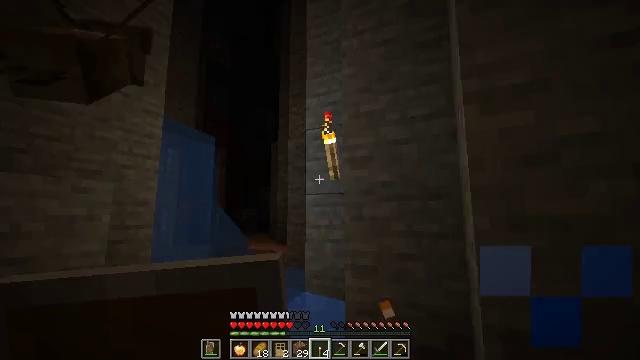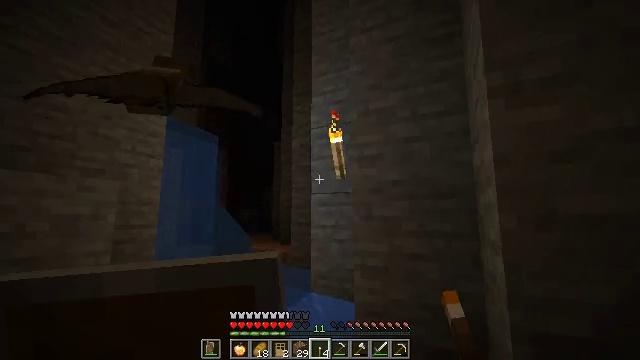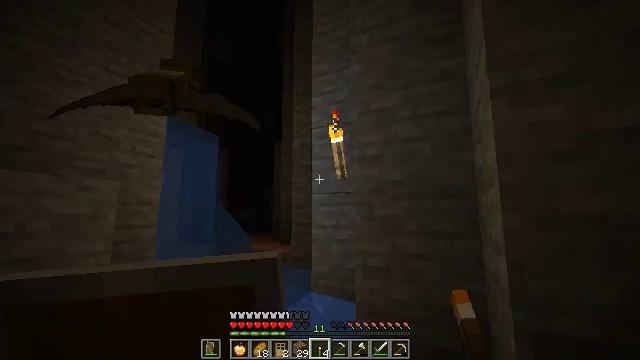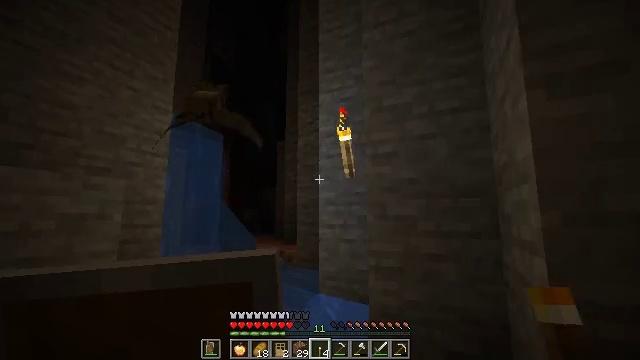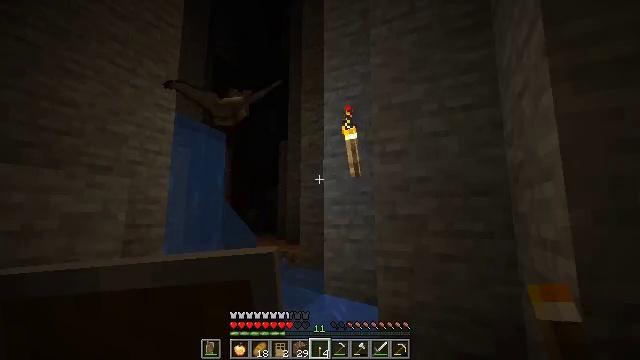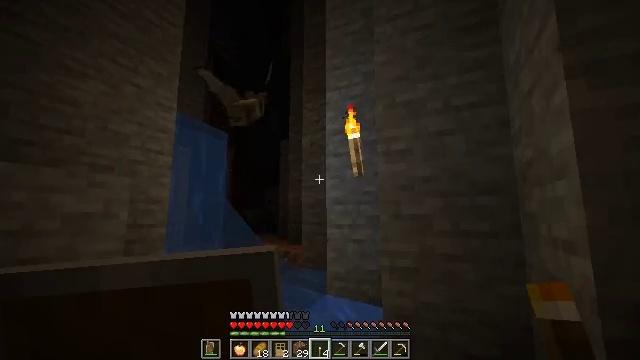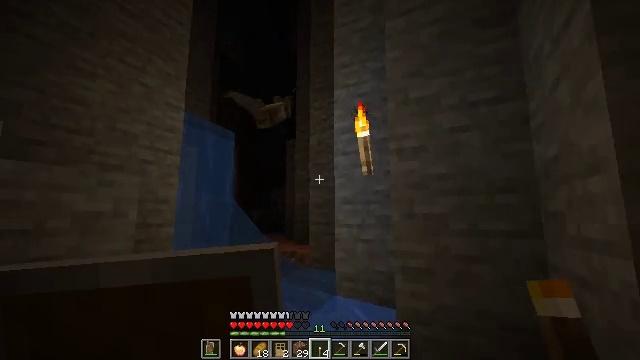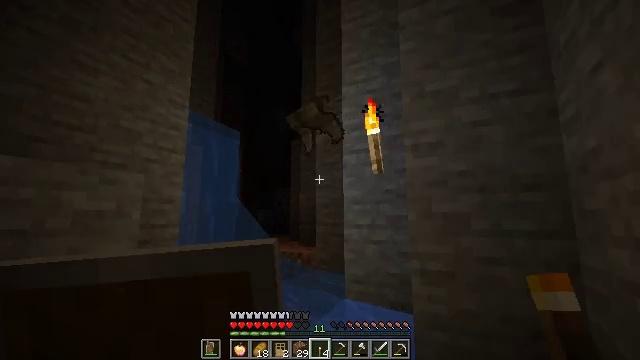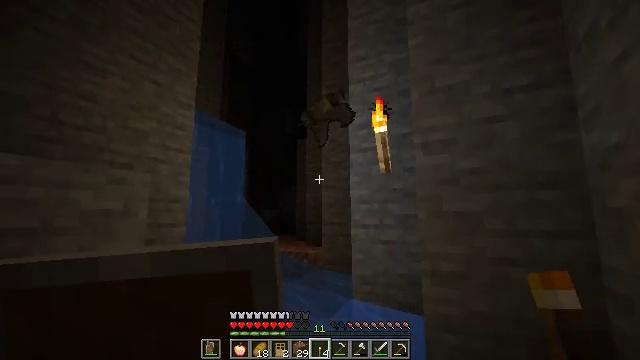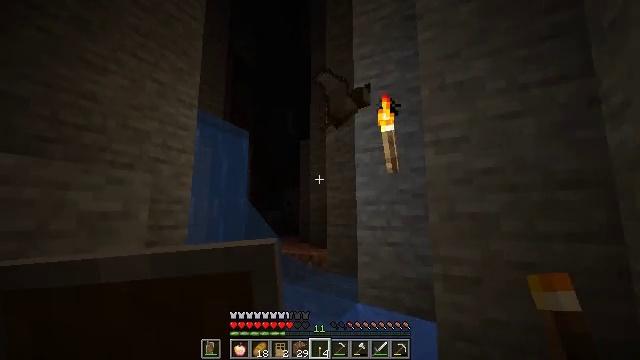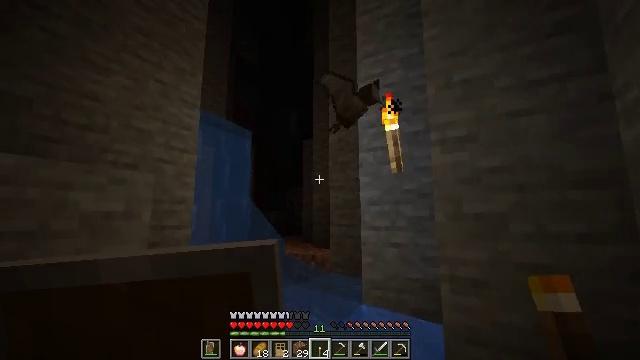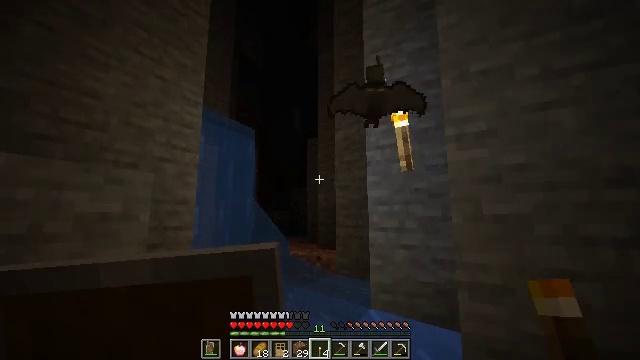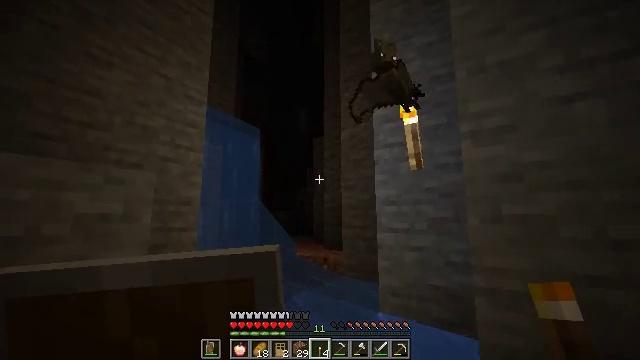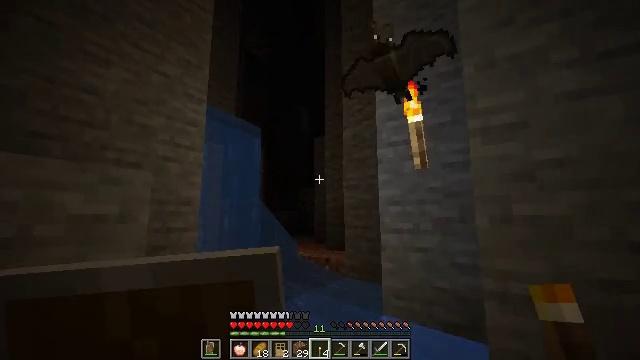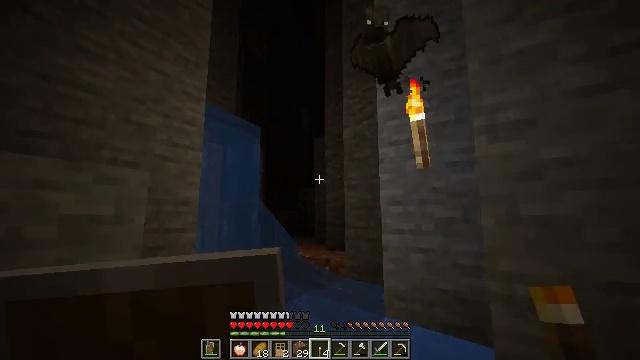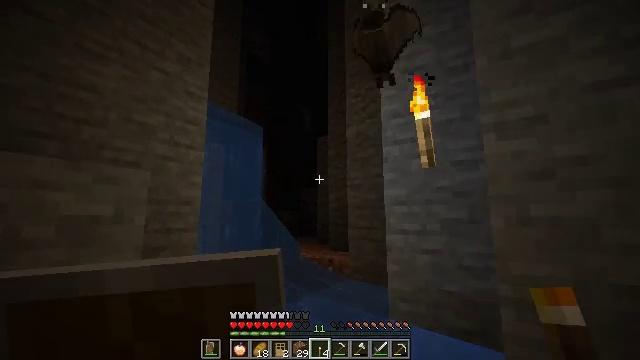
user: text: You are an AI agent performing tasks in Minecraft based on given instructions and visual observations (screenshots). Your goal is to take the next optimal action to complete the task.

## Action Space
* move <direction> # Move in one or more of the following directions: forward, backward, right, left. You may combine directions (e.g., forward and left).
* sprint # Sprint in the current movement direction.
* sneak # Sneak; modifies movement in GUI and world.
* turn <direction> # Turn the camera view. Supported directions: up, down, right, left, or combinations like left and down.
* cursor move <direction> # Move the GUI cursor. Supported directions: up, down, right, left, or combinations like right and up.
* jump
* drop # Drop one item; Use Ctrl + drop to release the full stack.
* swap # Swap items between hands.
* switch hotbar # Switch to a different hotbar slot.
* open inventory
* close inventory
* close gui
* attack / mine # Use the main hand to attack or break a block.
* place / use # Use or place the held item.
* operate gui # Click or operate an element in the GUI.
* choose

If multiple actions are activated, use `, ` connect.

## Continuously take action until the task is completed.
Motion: motion action
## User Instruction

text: Remove an oak door from the inventory.
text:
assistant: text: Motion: move forward and move left
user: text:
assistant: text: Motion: move forward and move left
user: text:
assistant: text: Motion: move forward and move left
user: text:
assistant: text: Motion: move forward and move left
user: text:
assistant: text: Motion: move forward
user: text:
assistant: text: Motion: move forward, turn left
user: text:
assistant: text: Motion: move forward
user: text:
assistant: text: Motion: move forward, turn left
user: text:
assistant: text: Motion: move forward
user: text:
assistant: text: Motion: move forward
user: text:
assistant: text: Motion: move forward
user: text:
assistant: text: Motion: move forward, turn left
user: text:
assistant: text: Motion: move forward
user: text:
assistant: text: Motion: move forward
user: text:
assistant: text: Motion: move forward
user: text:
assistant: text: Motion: move forward
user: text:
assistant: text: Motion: move forward
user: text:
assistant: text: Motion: move forward
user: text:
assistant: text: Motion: move forward
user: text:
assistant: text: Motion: move forward
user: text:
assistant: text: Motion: move forward
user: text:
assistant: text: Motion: move forward
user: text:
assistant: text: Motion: move forward
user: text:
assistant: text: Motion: move forward
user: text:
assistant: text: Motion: no_op
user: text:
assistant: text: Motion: turn down, open inventory
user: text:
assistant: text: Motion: open inventory
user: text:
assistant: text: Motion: cursor move down, open inventory
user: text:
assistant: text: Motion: cursor move down
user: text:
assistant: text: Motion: no_op